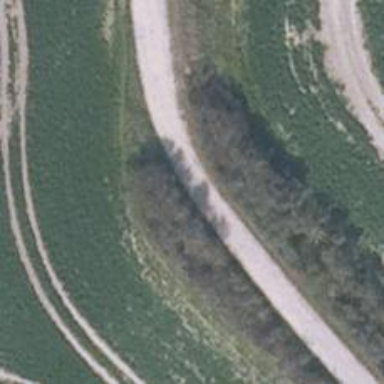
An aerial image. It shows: Well-maintained track road with grade 1 tracktype.